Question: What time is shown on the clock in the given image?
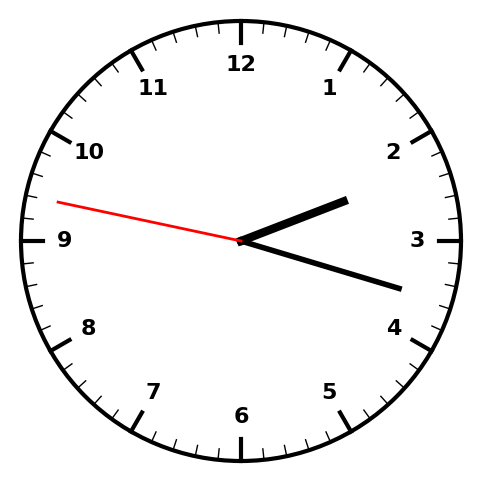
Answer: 02:17:47